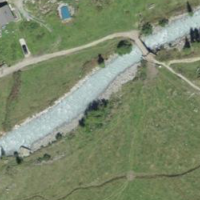
EUNIS habitat code: 23
Species observed at this site:
Papilio machaon
Anthus trivialis
Carterocephalus palaemon
Oenanthe oenanthe
Anthus spinoletta
Cyaniris semiargus
Rumex alpinus
Fringilla coelebs
Motacilla alba
Delichon urbicum